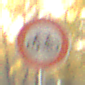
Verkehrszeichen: VerbotRadverkehr
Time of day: SunriseSunset
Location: Roofed (Suburban)
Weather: Clear
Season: NotSpecified
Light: Natural